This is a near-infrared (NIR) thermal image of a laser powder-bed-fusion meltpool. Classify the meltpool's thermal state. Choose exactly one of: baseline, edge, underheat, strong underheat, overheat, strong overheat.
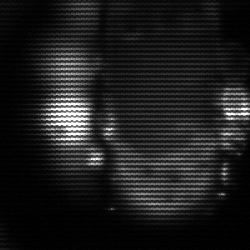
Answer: strong underheat